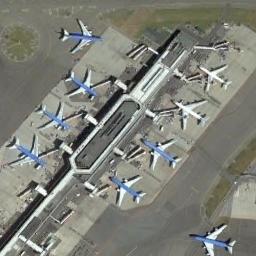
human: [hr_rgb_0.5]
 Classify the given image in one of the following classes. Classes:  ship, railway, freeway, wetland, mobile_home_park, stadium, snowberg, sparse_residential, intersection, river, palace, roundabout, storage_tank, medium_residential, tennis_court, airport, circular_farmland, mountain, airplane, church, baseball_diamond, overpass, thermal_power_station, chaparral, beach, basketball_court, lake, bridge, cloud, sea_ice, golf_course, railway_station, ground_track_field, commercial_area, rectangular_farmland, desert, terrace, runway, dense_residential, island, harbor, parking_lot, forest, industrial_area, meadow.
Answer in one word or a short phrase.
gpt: airplane